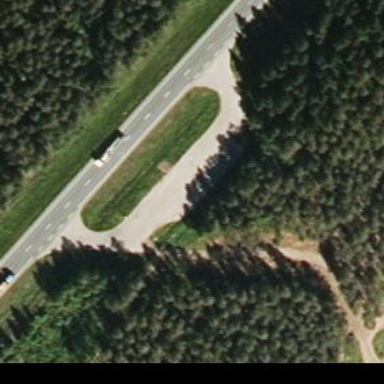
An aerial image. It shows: Rest area on the road.